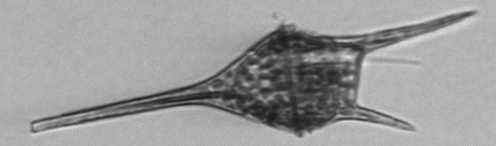
Label: Tripos_lineatus